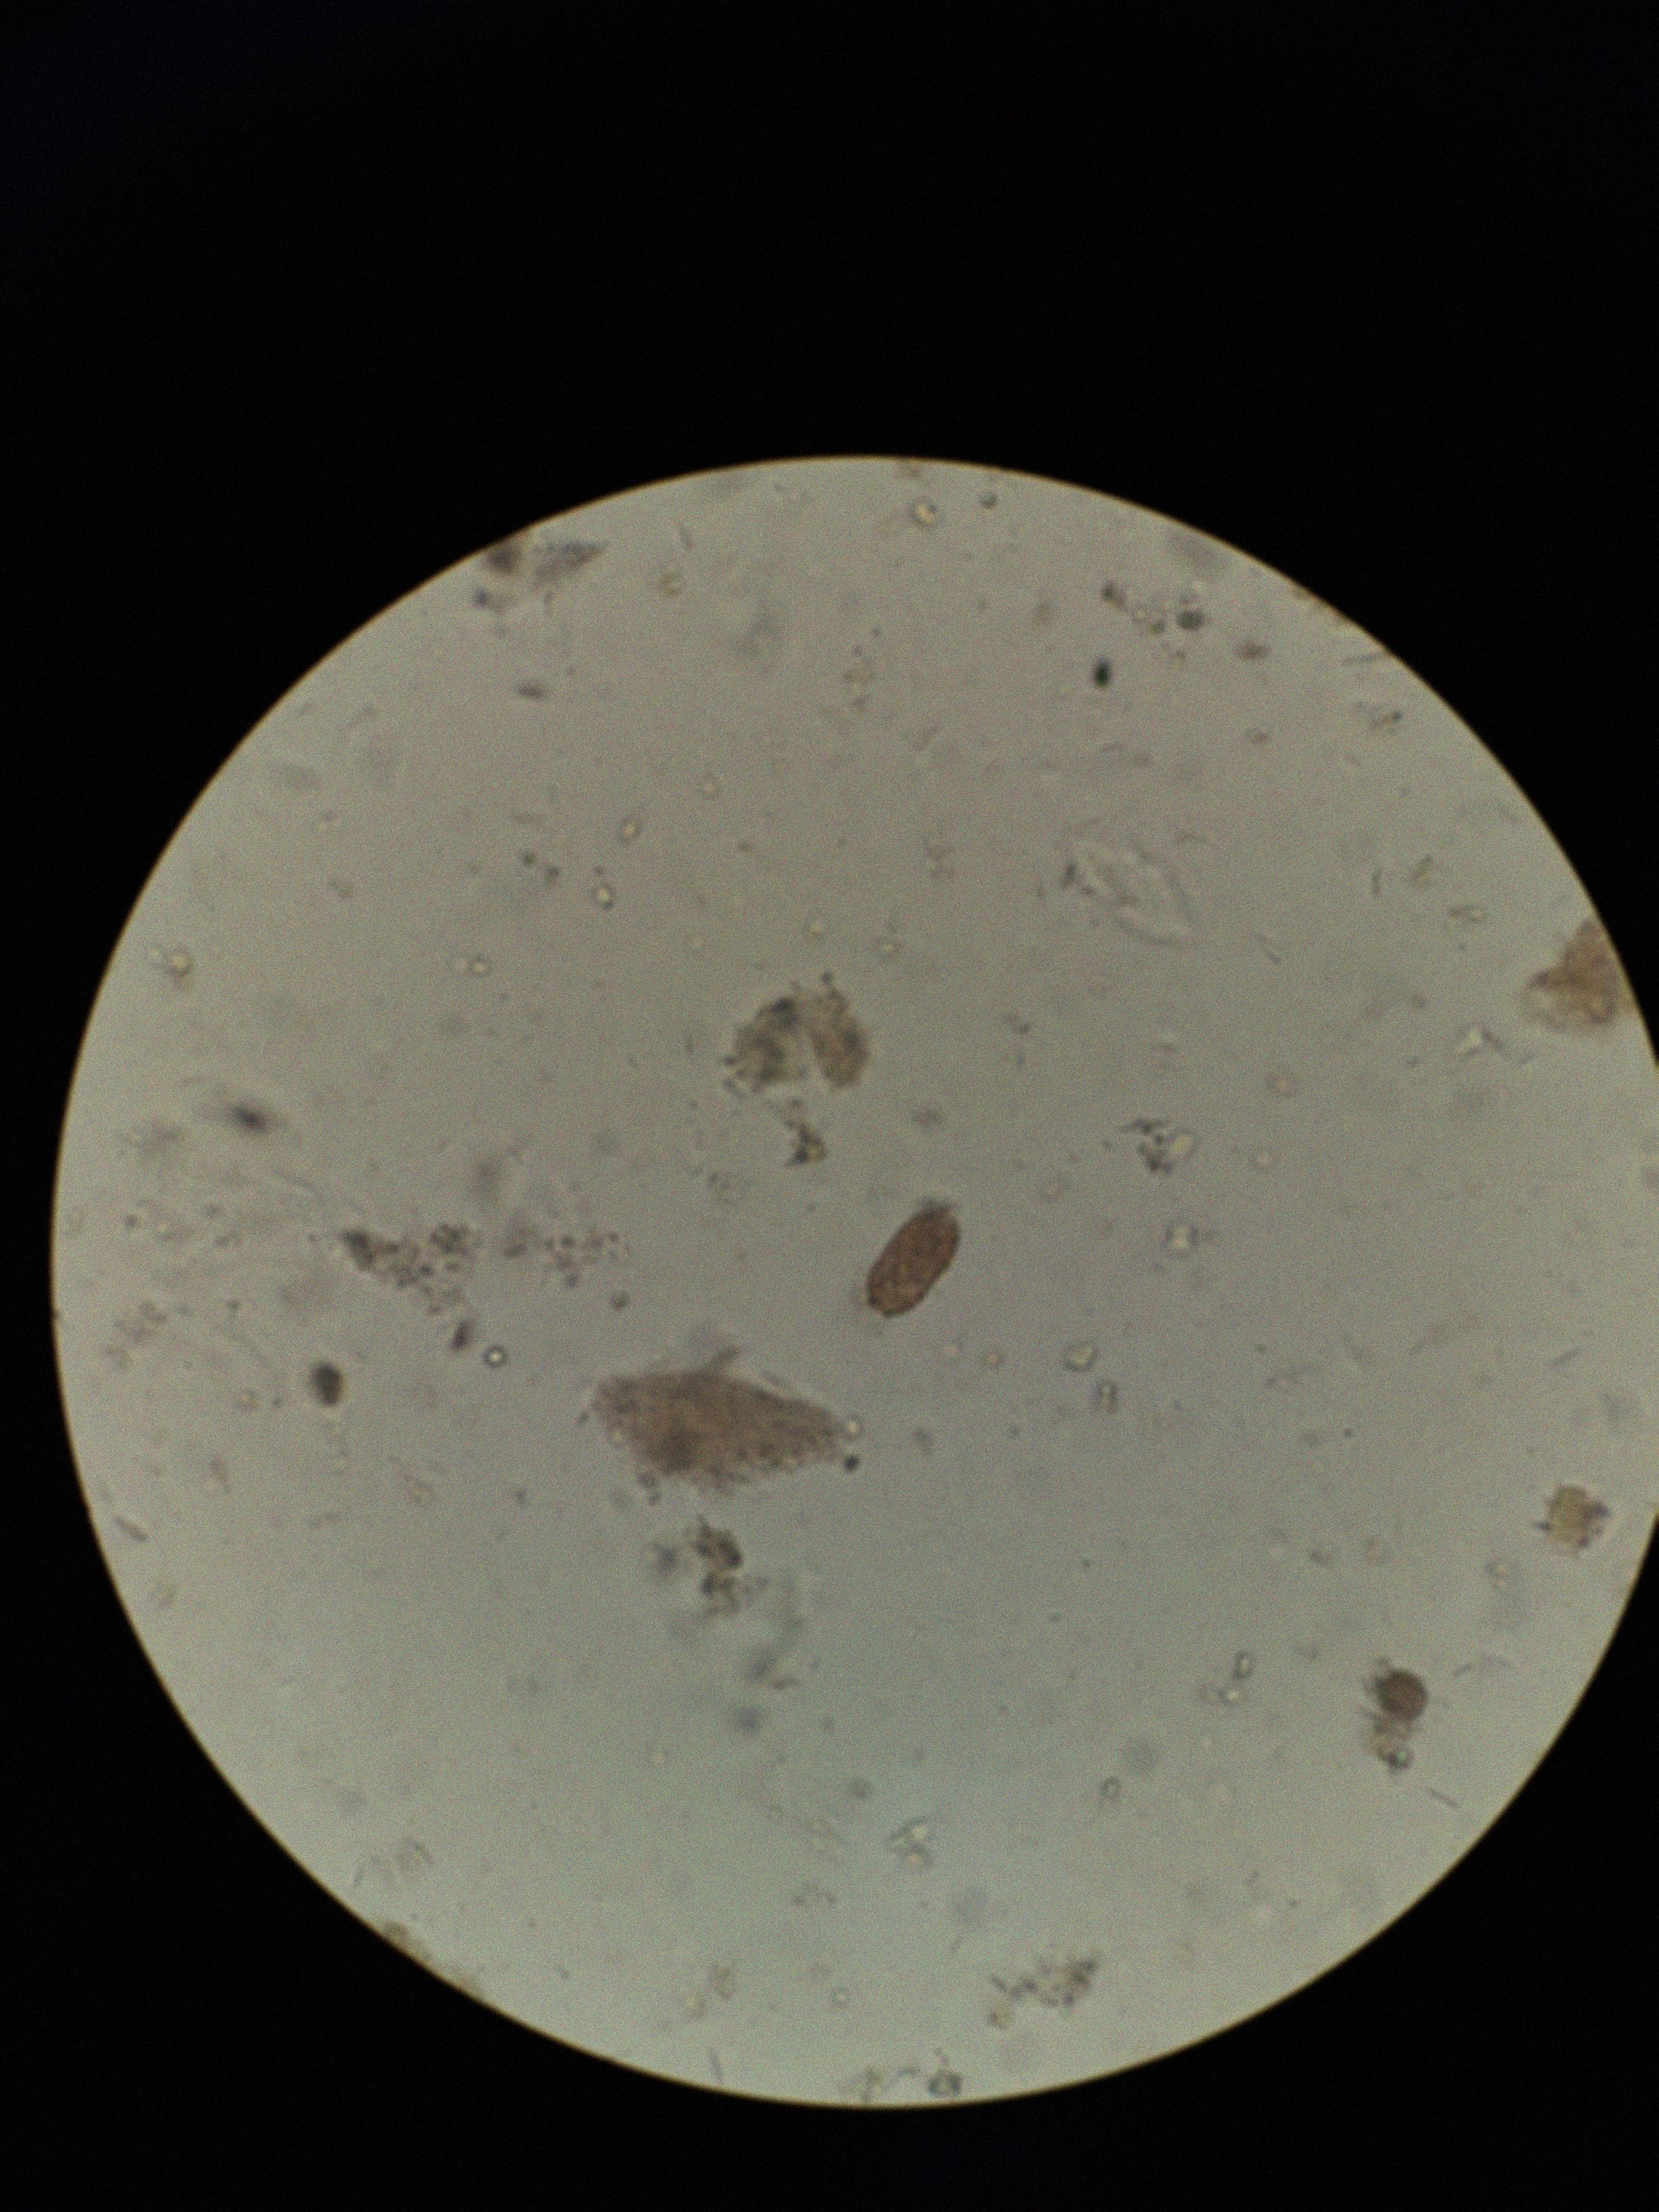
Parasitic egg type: Capillaria philippinensis